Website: walmart
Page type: payment
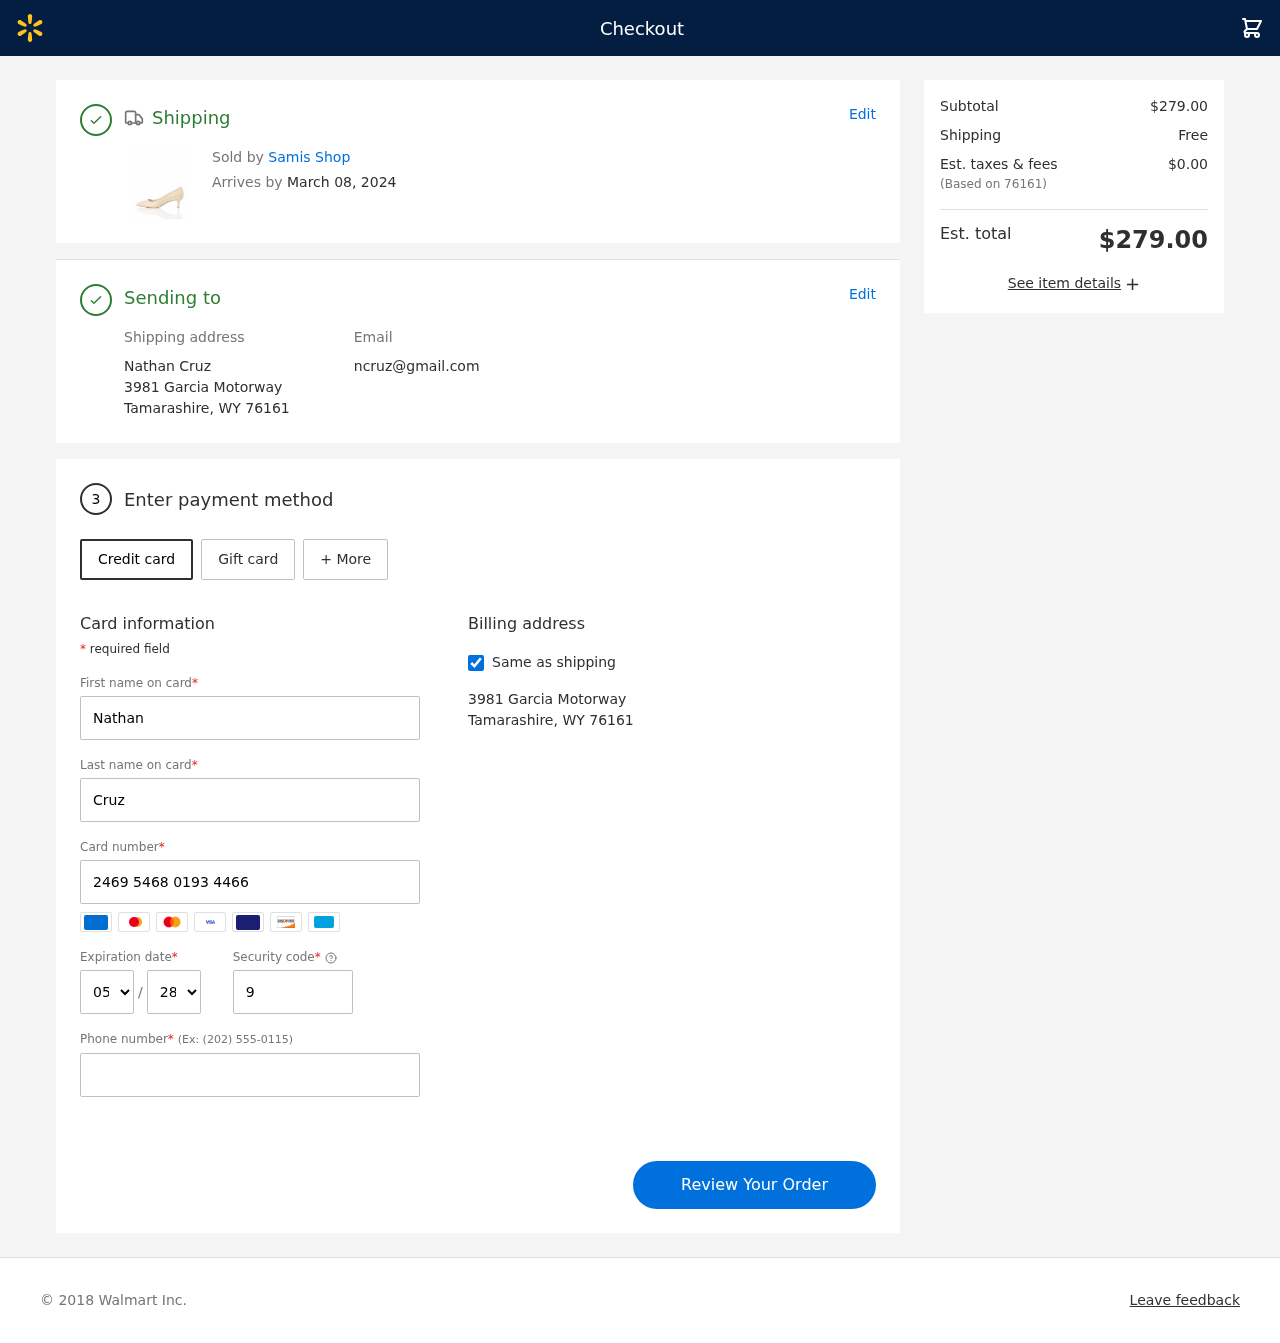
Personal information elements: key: PII_CARD_CVV
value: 955
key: PII_CARD_EXPIRY_MONTH
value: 05
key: PII_CARD_EXPIRY_YEAR
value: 28
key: PII_CARD_NUMBER
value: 2469 5468 0193 4466
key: PII_CITY_STATE_ZIP
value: Tamarashire, WY 76161
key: PII_EMAIL
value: ncruz@gmail.com
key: PII_FIRSTNAME
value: Nathan
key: PII_FULLNAME
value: Nathan Cruz
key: PII_LASTNAME
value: Cruz
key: PII_PHONE
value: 9859627324
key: PII_POSTCODE
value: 76161
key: PII_STREET
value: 3981 Garcia Motorway
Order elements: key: ORDER_DELIVERY_DATE
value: March 08, 2024
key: ORDER_SUBTOTAL
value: $279.00
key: ORDER_SHIPPING_COST
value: Free
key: ORDER_TAX
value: $0.00
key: ORDER_TOTAL
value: $279.00